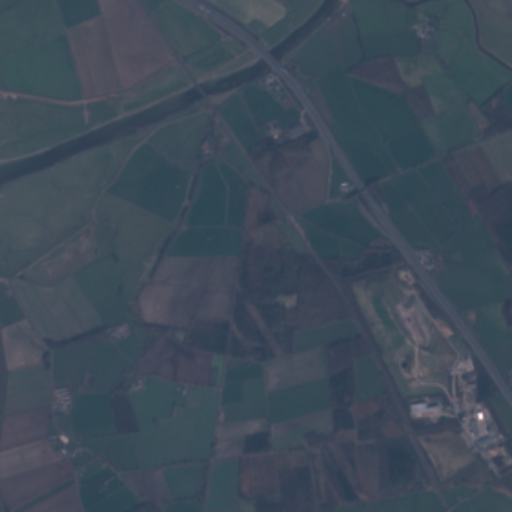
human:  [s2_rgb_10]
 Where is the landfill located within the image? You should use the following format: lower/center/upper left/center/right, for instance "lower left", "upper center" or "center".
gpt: The landfill is located in the lower right of the image.
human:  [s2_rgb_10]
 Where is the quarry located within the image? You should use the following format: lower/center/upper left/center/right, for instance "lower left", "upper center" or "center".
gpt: There is no quarry in the image.